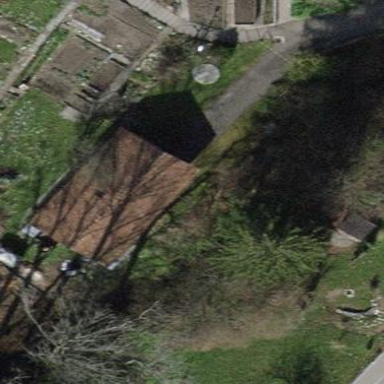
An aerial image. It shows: Allotment house.